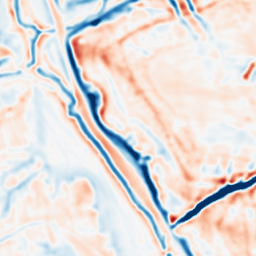
Category: multiscale
Decomposition family: dog
Decomposition parameters: sigma_low: 2
sigma_high: 5
Upsampling method: regularized
Upsampling parameters: scale: 4
lambda_reg: 0.001
Upsampling scale: 4